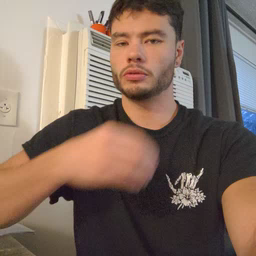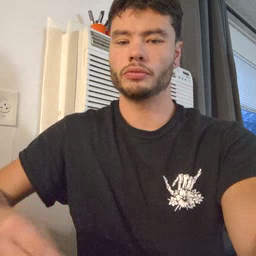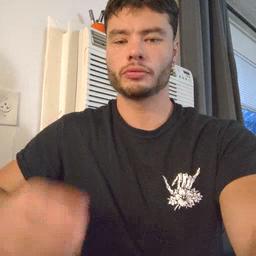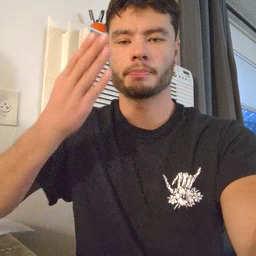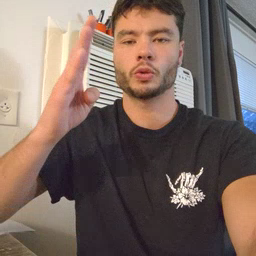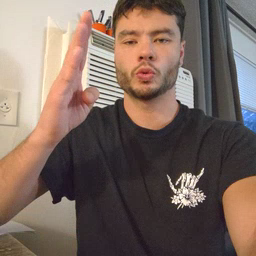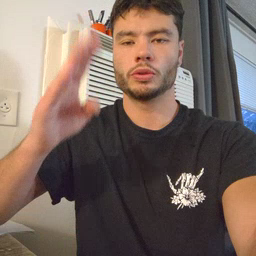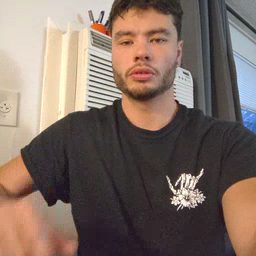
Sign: blue